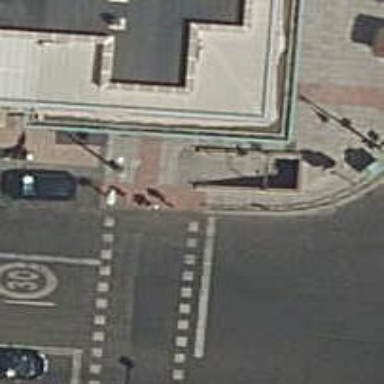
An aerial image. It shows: Subway entrance.